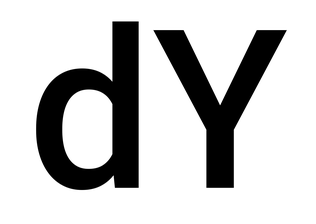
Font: Roboto_Medium